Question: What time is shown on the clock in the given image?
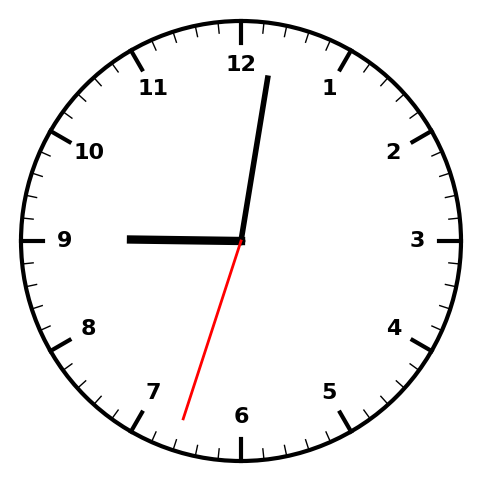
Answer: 09:01:33